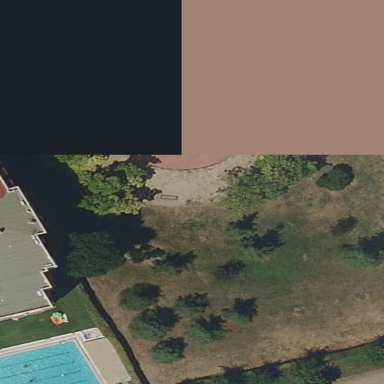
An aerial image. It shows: Lovely park for leisure and relaxation.